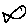
Label: fish